Question:
Live fiddle:
# http://jsfiddle.net/jMAzr/1/
Working example at Apple.com:
<URL>
'''
<html>
<head>
<style>
body {
background:#000000;
}
li {
list-style:none;
display: list-item;
}
ul.menu li {
float:left;
margin: 0;
padding: 0;
border: 0;
font-size: 100%;
font: inherit;
vertical-align: baseline;
text-decoration: none;
font-weight: 400;
}
ul.menu li a {
text-decoration:none;
}
.header-tab-title {
display: block;
position: relative;
height: 46px;
line-height: 46px;
cursor: pointer;
font-size: 16px;
color: #fff;
text-align: center;
}
.search-field {
width: 70px;
border-radius:10px;
transition: width 0.5s ease-in-out,margin-left 0.5s ease-in-out;
-webkit-transition: width 0.5s ease-in-out,margin-left 0.5s ease-in-out;
-moz-transition: width 0.5s ease-in-out,margin-left 0.5s ease-in-out;
-o-transition: width 0.5s ease-in-out,margin-left 0.5s ease-in-out;
animation-direction:reverse;
-webkit-animation-direction:reverse; /* Safari and Chrome */
border: 1px solid #353535;
height:18px;
padding: 0px 23px 4px;
color:#FFF;
}
.search-field:focus {
color:#000;
width: 140px;
margin-left:-70px;
height:20px;
}
</style>
</head>
<body>
<ul class="menu">
<li><span class="header-tab-title" style="width:124px;">Produtos</span></li>
<li><span class="header-tab-title" style="width:151px;">Sites Prontos</span></li>
<li><span class="header-tab-title"style="width:192px;" >Anuncie no Google</span></li>
<li><span class="header-tab-title" style="width:230px;">Facebook Para Negocios</span></li>
<li><span class="header-tab-title" style="width:152px;">Hospedagem</span></li>
<li><span class="header-tab-title" style="width:110px;"><input class="search-field" type="search"></span></li>
</ul>
</body>
</html>
'''
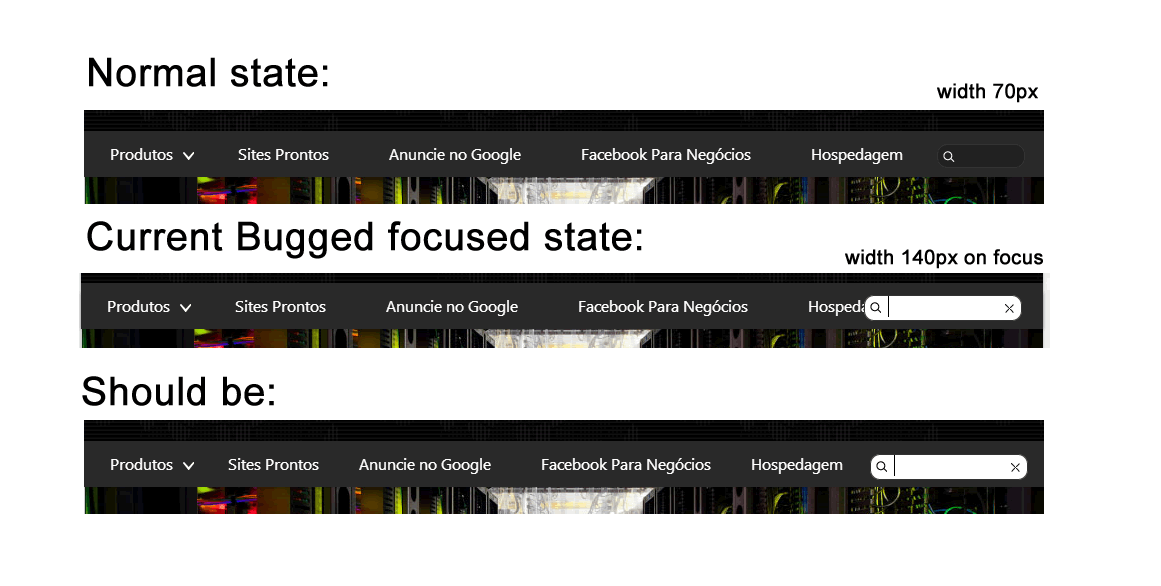
Answer: The behaviour you are looking for requires a table layout to change the width of the other "cells" as one grows. I have created a simplified fiddle with this layout:
<URL>
I've removed a couple of elements to simplify the example but the essence of the solution is to have an outer 'display: table', then a 'display:table-row' then each "cell" is 'display:table-cell'. Give the "table" a fixed width and remove the negative margin on the ':hover' psuedo-class to prevent the last cell overlapping its neighbor. You'll also need to remove your hardcoded fixed widths so your cells can collapse as required to make room.
'''
<div class="table">
<ul class="menu">
<li>Produtos</li>
<li>Sites Prontos</li>
<li>Anuncie no Google</li>
<li>Facebook Para Negocios</li>
<li>Hospedagem</li>
<li><input class="search-field" type="search" /></li>
</ul>
</div>
'''
CSS (Relevant parts only):
'''
.table {
display: table;
width: 100%;
}
ul.menu {
display: table-row;
}
ul.menu > li {
display: table-cell;
}
.search-field {
width: 70px;
border-radius:10px;
transition: width 0.5s ease-in-out,margin-left 0.5s ease-in-out;
-webkit-transition: width 0.5s ease-in-out,margin-left 0.5s ease-in-out;
-moz-transition: width 0.5s ease-in-out,margin-left 0.5s ease-in-out;
-o-transition: width 0.5s ease-in-out,margin-left 0.5s ease-in-out;
animation-direction:reverse;
-webkit-animation-direction:reverse; /* Safari and Chrome */
border: 1px solid #353535;
height:18px;
padding: 0px 23px 4px;
color:#FFF;
}
.search-field:focus {
color:#000;
width: 140px;
height:20px;
}
'''